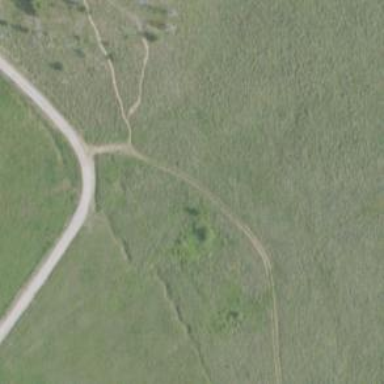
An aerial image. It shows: Path with excellent visibility for trail.